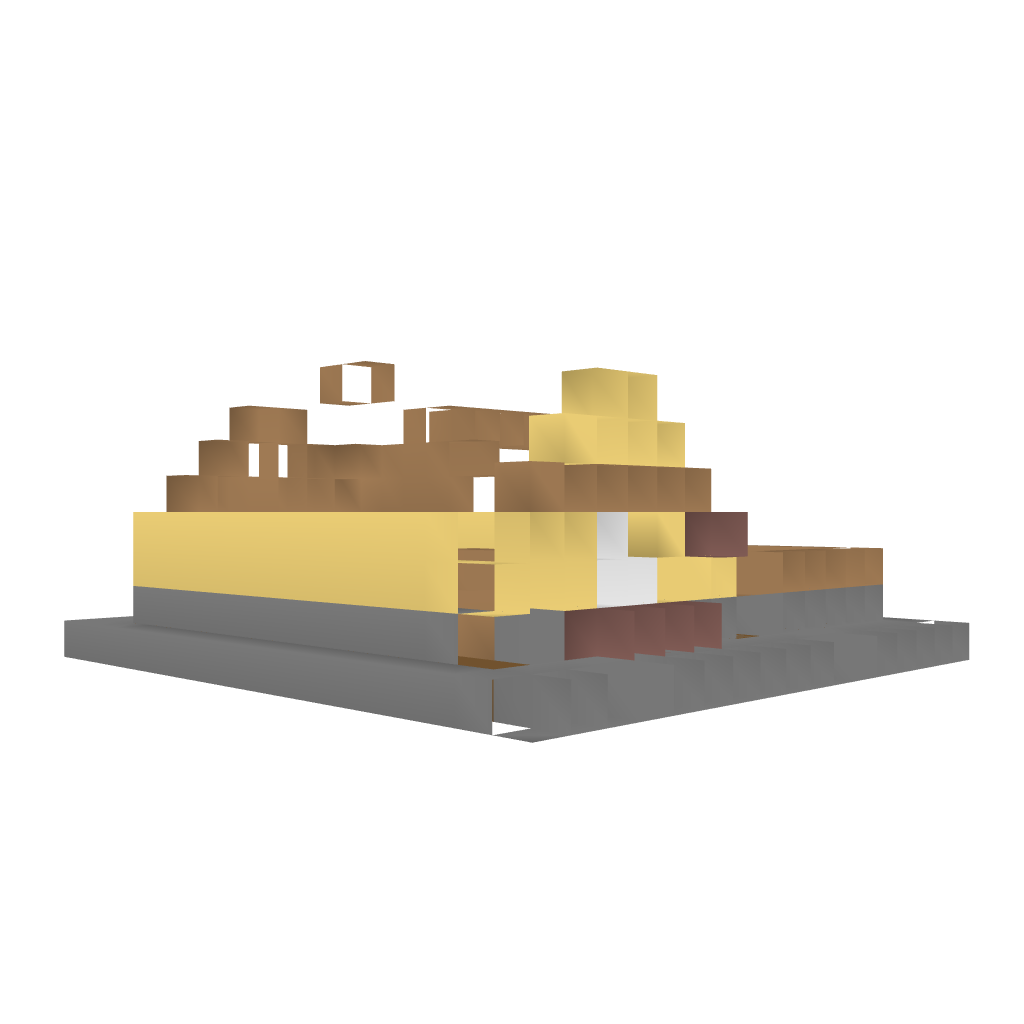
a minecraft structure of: Ultima Online Housing - Large House with Patio bad low quality